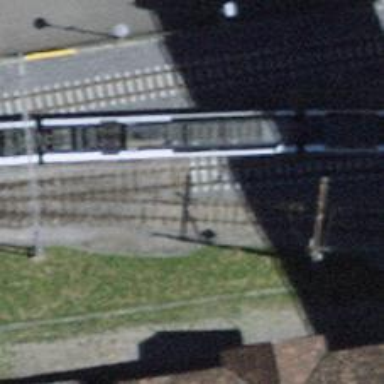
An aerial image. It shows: Narrow-gauge railway yard with electrified tracks using contact line.